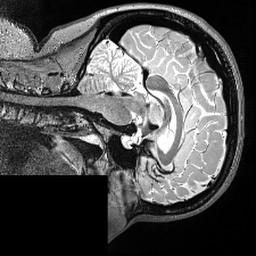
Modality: T2w
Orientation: sagittal
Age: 30
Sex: female